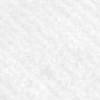
Label: no_change